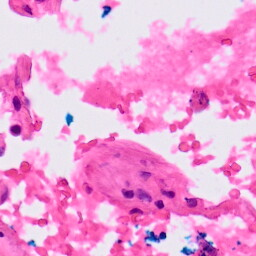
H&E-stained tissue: Lung